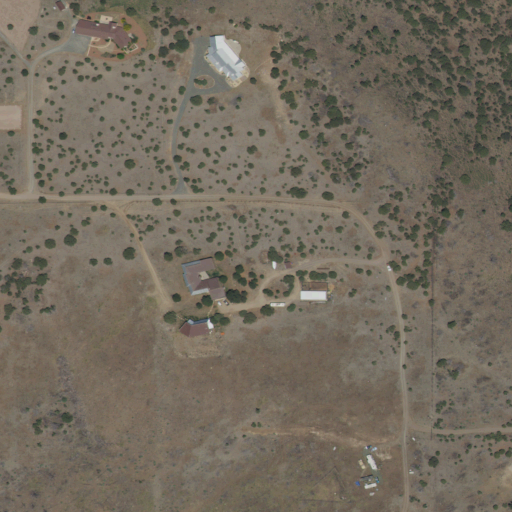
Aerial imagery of mountain in New Mexico named Coyote Mesa containing evergreen forest, shrub, open development, low intensity development, grassland, and high intensity development